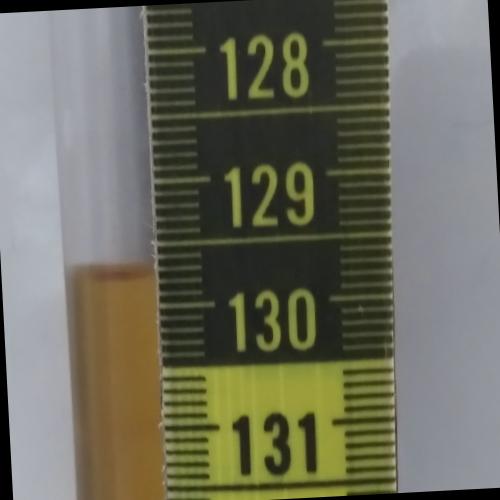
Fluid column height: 129.7 cm